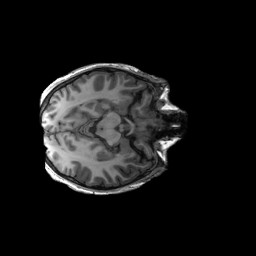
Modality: T1w
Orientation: axial
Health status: ill
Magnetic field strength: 3 T